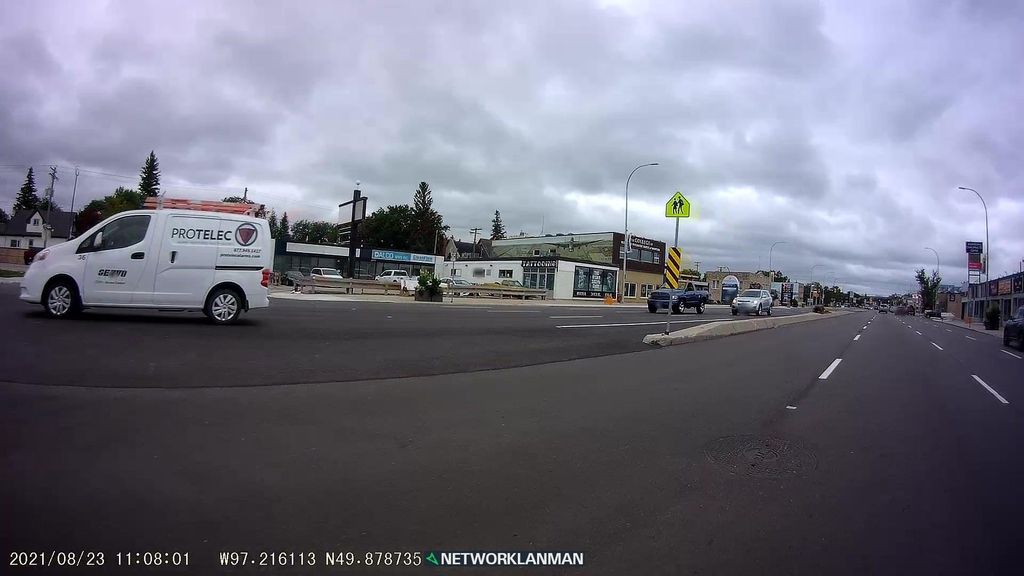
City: winnipeg